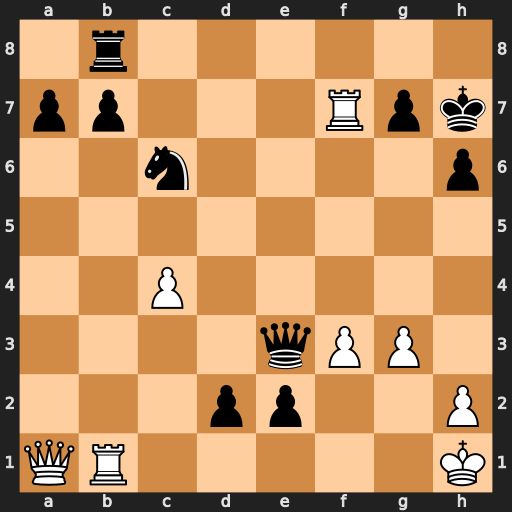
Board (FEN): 1r6/pp3Rpk/2n4p/8/2P5/4qPP1/3pp2P/QR5K
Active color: w
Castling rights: -
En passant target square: -
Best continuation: Qxg7#